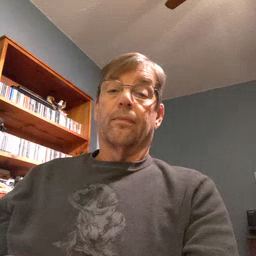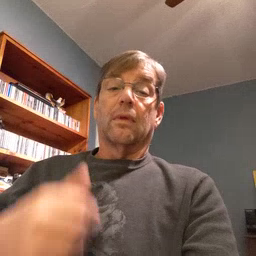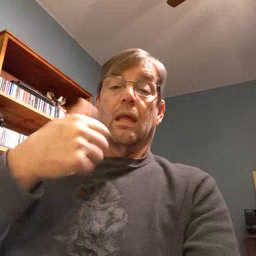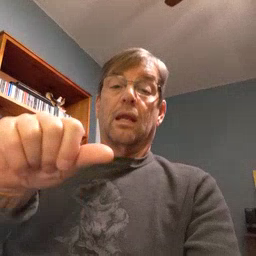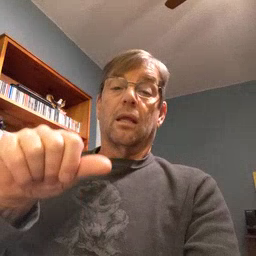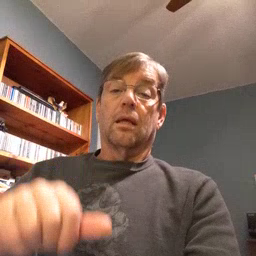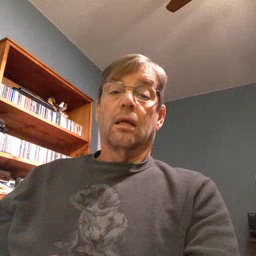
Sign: any